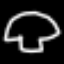
Label: mushroom